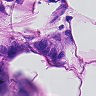
Metastatic tissue present: yes